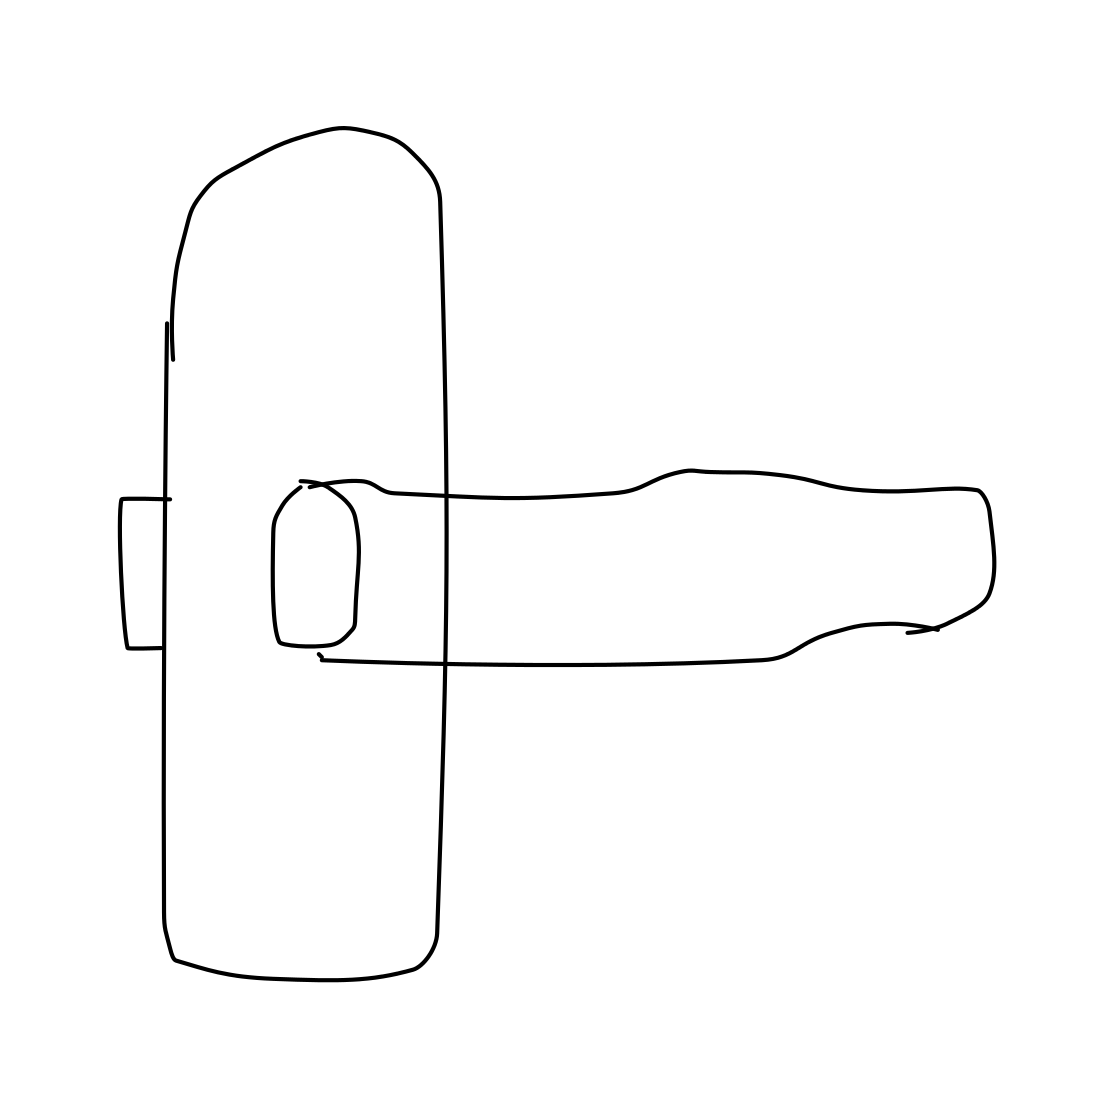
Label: door handle